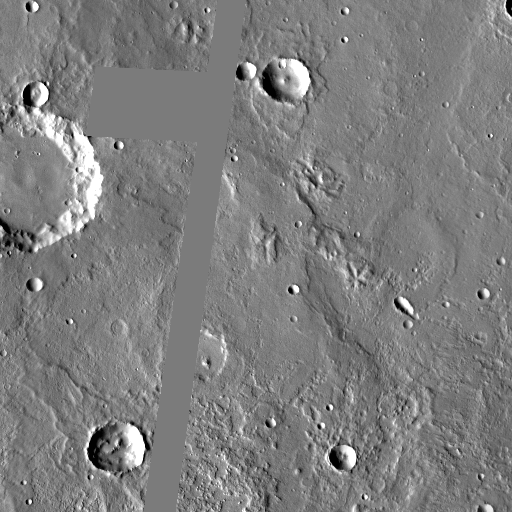
Crater classes present: Background, Other, Layered, Buried, Secondary